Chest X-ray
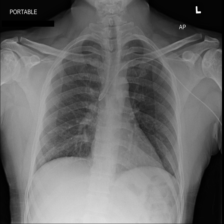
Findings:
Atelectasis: negative
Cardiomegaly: negative
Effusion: negative
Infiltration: negative
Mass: negative
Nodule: negative
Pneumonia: negative
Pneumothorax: negative
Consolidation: negative
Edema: negative
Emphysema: negative
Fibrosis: negative
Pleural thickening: negative
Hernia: negative